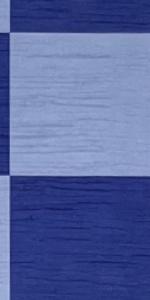
Label: Empty